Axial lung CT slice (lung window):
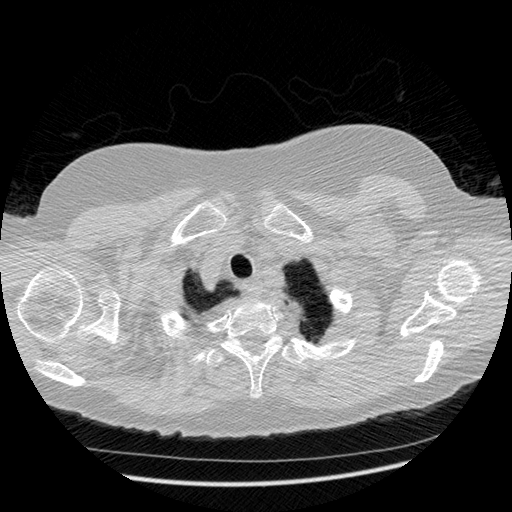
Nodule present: no